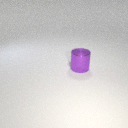
large purple metal cylinder